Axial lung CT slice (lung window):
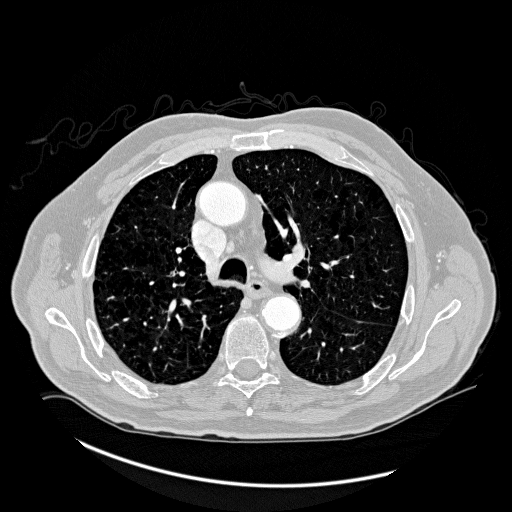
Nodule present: no